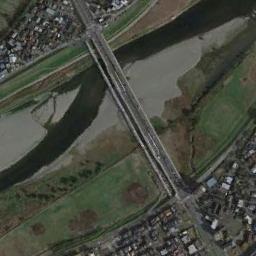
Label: bridge